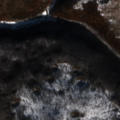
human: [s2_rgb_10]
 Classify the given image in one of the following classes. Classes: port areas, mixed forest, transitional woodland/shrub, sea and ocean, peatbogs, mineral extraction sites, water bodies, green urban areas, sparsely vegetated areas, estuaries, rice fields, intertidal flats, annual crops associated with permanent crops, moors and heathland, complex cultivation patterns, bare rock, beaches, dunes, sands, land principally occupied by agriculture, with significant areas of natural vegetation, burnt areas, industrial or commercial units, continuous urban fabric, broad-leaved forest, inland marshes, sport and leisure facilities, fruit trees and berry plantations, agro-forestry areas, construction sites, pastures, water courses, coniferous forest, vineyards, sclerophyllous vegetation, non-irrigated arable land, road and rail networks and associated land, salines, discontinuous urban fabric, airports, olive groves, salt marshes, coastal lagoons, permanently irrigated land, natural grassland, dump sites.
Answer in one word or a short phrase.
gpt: broad-leaved forest, natural grassland, transitional woodland/shrub